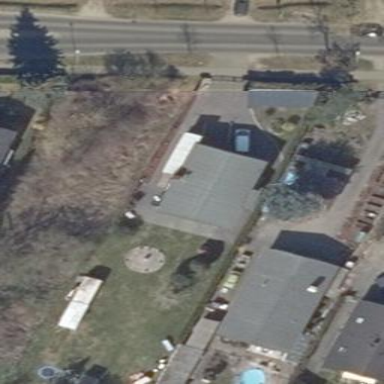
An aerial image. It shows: Detached building.